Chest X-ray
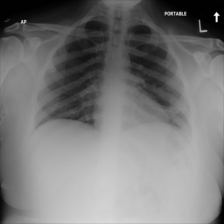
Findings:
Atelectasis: negative
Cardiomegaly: negative
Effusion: negative
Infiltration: negative
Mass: negative
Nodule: negative
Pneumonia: negative
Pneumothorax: negative
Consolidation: negative
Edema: negative
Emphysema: negative
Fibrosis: negative
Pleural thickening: negative
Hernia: negative